Aerial crown-view tile of a tropical tree (Barro Colorado Island, Panama), acquired 20240918:
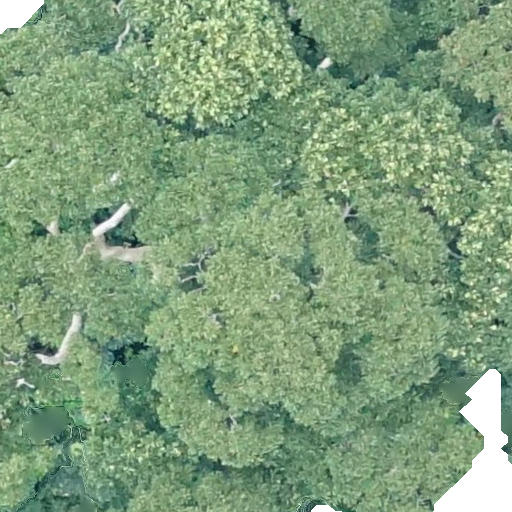
Species: Dipteryx oleifera
GBIF accepted scientific name: Dipteryx oleifera
Crown area: 767.434 m²